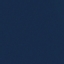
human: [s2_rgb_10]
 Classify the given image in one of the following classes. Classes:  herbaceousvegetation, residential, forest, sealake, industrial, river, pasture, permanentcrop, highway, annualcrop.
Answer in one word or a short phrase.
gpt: SeaLake